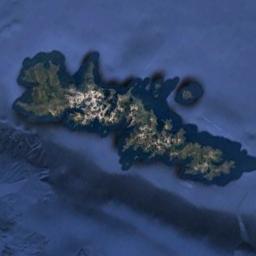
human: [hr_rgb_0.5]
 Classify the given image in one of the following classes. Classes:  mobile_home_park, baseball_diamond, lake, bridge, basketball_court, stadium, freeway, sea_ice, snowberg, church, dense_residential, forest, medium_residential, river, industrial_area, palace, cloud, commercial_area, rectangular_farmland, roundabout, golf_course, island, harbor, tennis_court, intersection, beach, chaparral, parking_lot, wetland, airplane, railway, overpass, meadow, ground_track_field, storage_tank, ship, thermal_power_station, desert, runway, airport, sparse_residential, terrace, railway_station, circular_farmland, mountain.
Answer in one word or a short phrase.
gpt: island